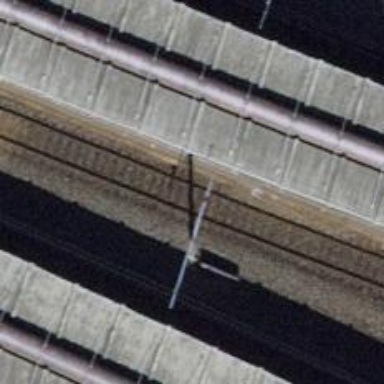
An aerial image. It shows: Public transport stop position along the railway.